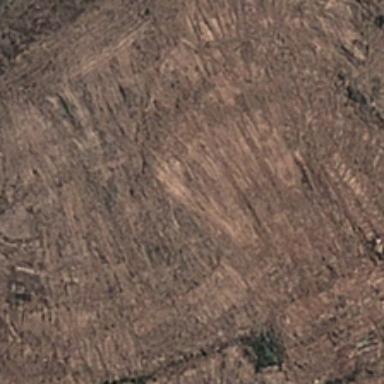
It is a piece of khaki bareland .